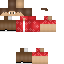
A male human skin with medium skin, wearing brown long hair dressed in a red hoodie and brown pants, featuring a closed mouth.